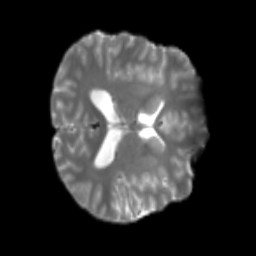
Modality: T2w
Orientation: axial
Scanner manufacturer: siemens
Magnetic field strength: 3 T
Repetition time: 4 s
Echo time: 0.0594 s